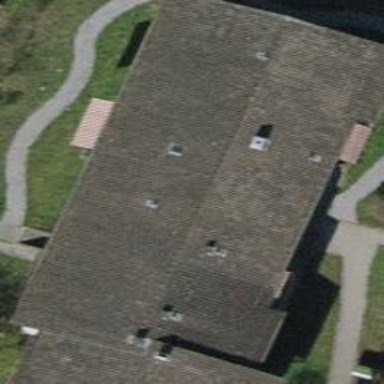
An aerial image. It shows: Gabled roof on building that houses apartments.